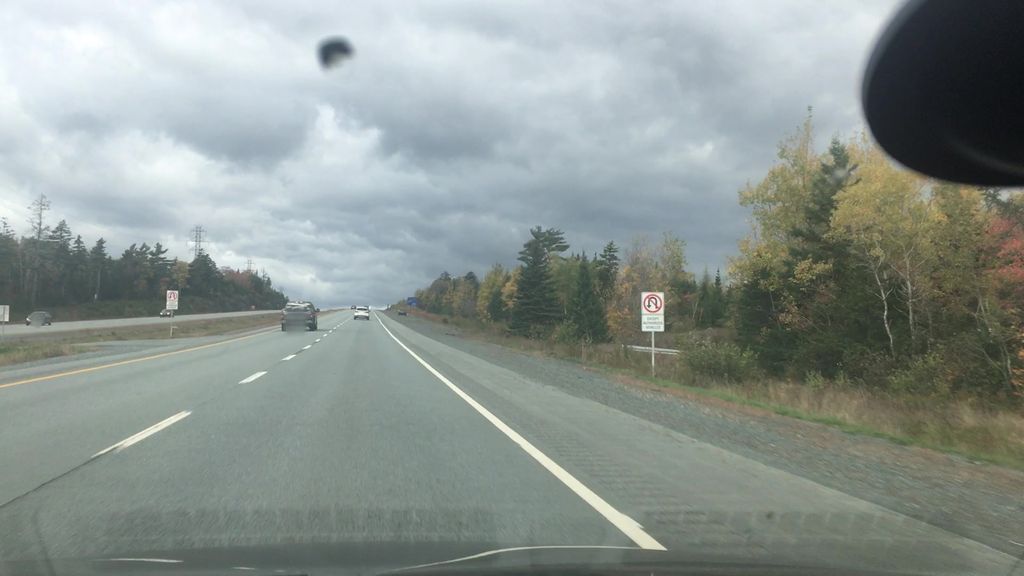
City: halifax